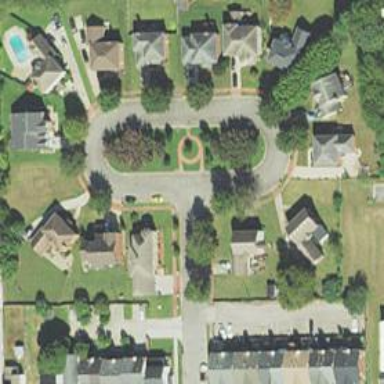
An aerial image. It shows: Neighborhood.